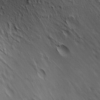
Label: not_dusty